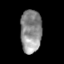
Tissue: skin
Cell type: Epithelial cells
Senescence score: 0.2796
Nuclear area (px): 896
Mean DAPI intensity: 141.154